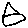
Label: house